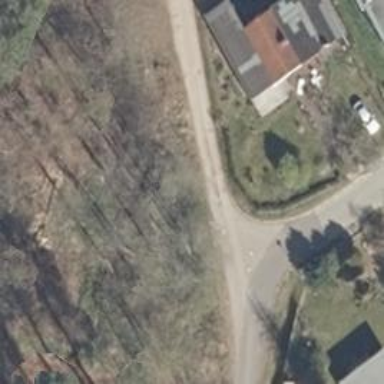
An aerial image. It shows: Residential road.